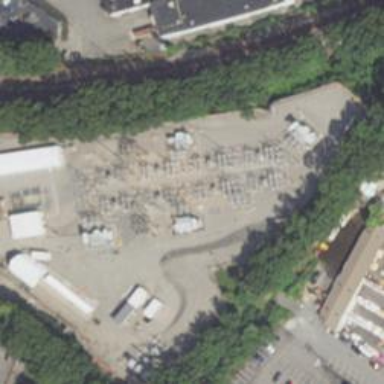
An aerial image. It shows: Switch used for power control.